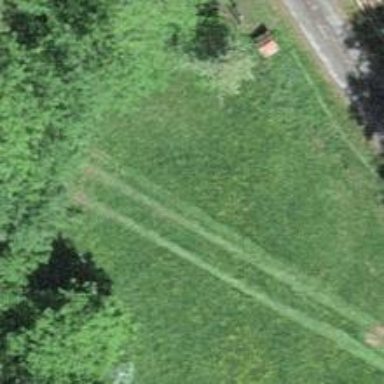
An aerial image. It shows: Unpaved footway.